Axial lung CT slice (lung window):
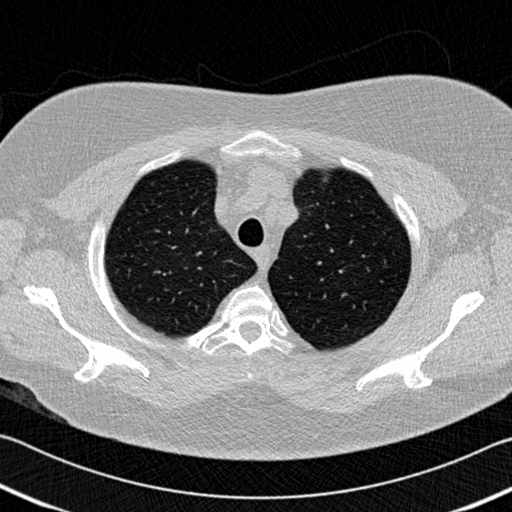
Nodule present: no